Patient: sex F, age 36
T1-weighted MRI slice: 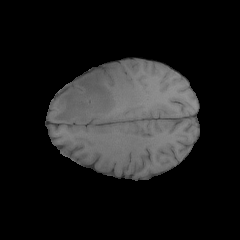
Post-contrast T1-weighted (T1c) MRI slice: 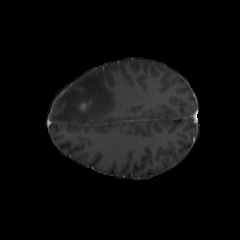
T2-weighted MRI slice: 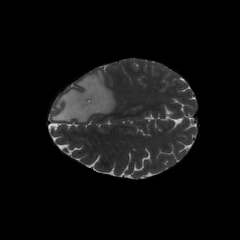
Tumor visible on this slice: yes
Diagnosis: Glioblastoma, IDH-wildtype
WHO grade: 4